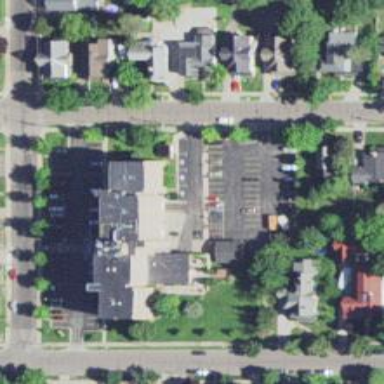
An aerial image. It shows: School.